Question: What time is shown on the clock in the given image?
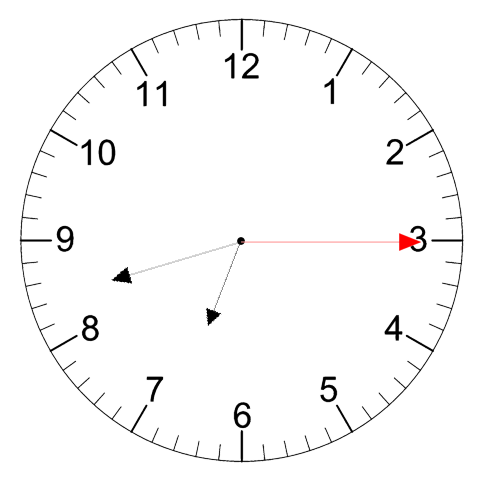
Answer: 06:42:15